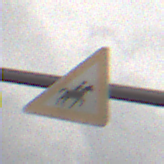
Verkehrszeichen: ReiterLinks
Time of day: MorningAfternoon
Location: Outdoor (Nature)
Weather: Overcast
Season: NotSpecified
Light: Natural